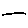
Label: line